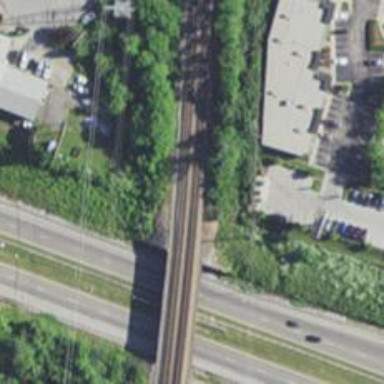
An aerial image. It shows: Bridge over railway line.